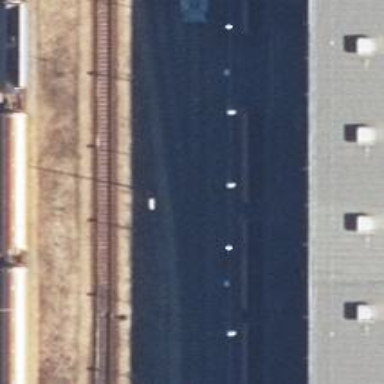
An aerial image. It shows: Railway yard in service.